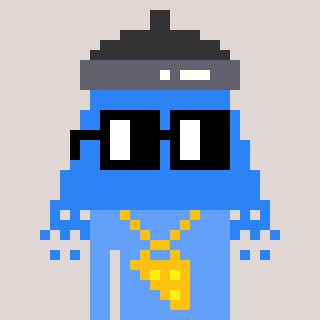
a pixel art character with square black glasses, a shower-shaped head and a blue-colored body on a warm background